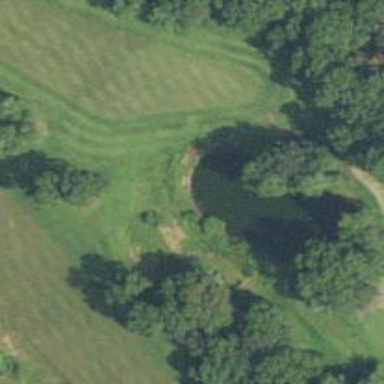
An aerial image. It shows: Pond surrounded by natural water.